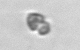
Label: Heterocapsa_rotundata